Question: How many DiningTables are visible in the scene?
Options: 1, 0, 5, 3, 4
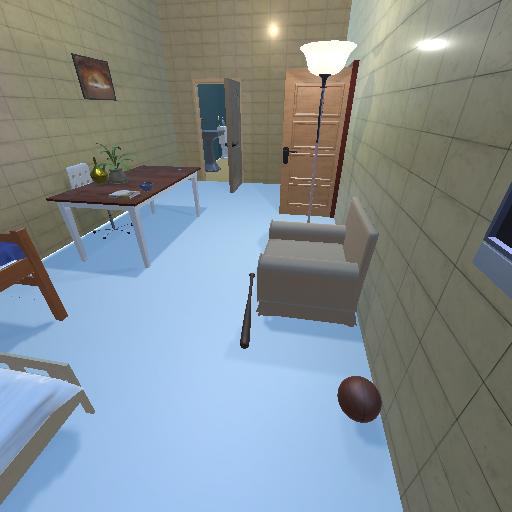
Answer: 1